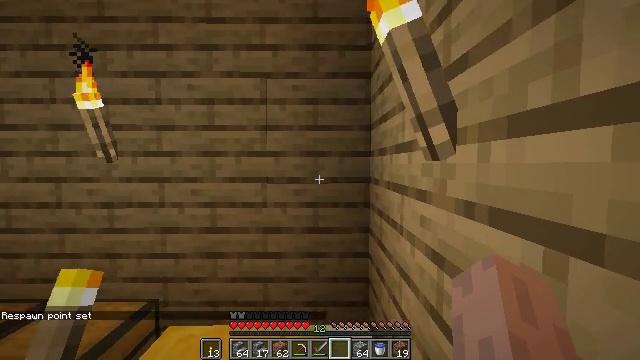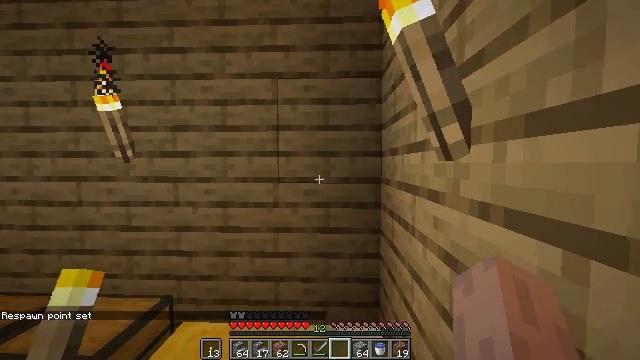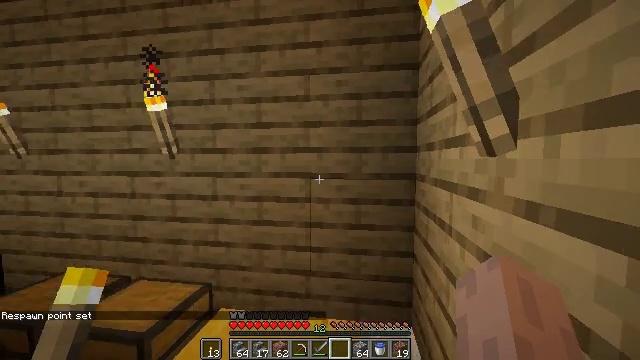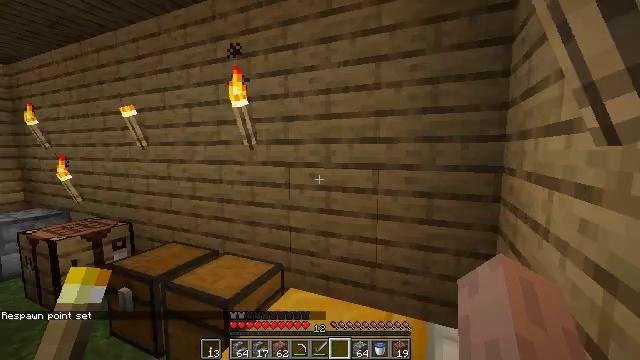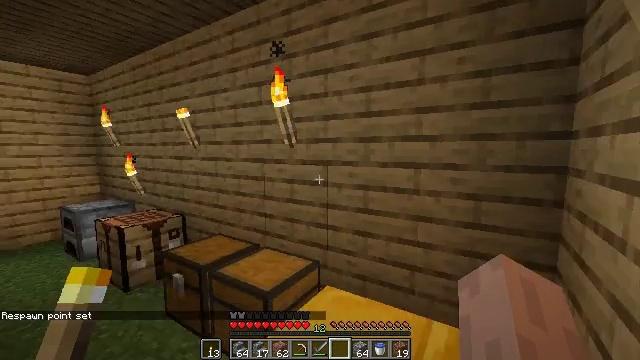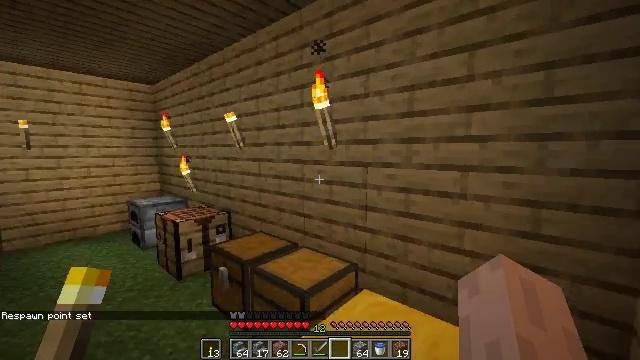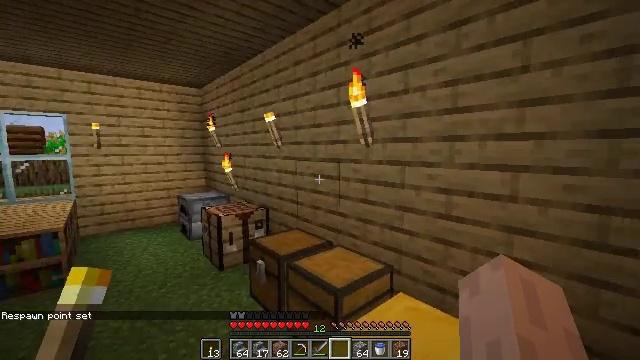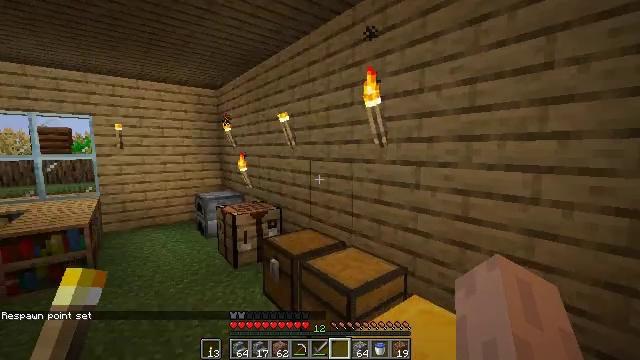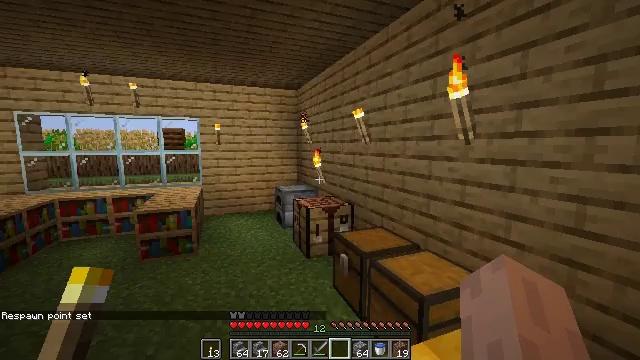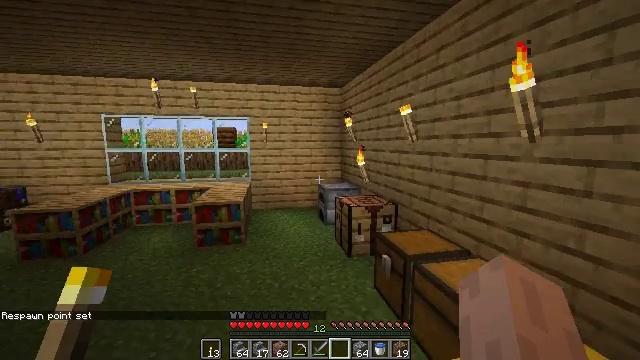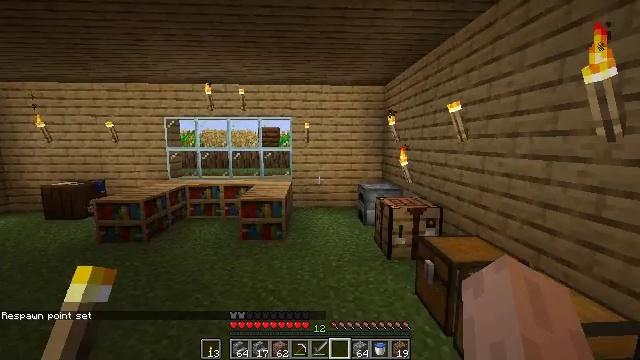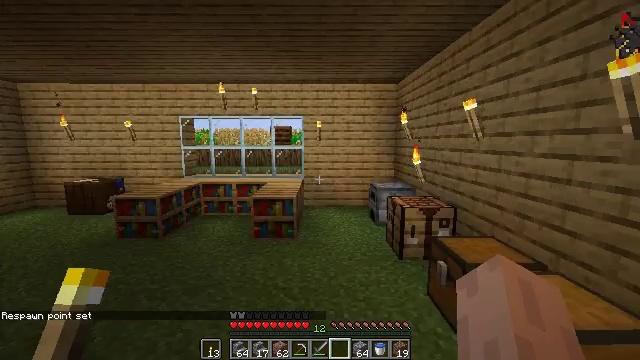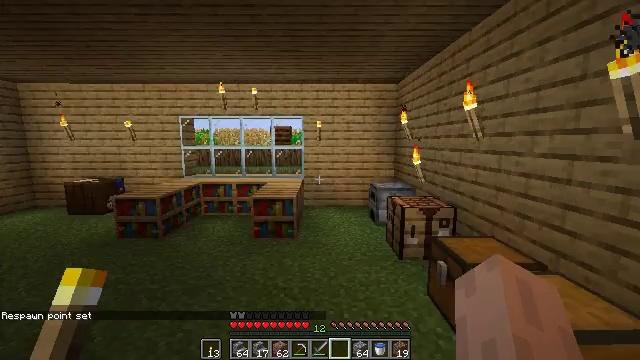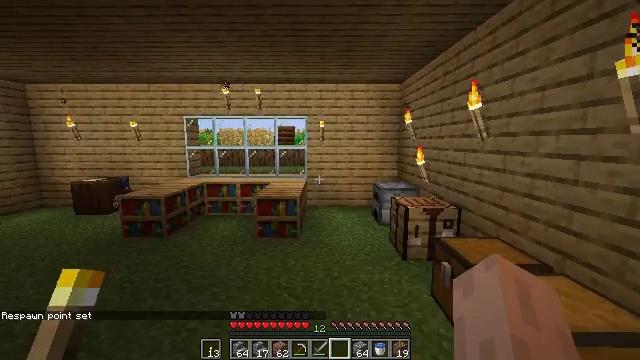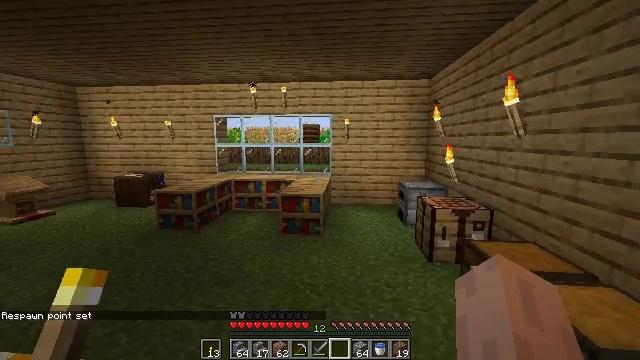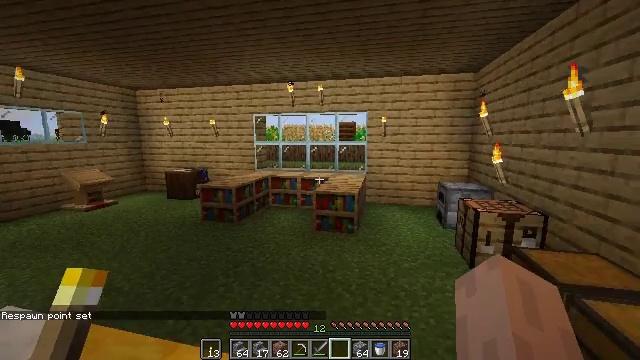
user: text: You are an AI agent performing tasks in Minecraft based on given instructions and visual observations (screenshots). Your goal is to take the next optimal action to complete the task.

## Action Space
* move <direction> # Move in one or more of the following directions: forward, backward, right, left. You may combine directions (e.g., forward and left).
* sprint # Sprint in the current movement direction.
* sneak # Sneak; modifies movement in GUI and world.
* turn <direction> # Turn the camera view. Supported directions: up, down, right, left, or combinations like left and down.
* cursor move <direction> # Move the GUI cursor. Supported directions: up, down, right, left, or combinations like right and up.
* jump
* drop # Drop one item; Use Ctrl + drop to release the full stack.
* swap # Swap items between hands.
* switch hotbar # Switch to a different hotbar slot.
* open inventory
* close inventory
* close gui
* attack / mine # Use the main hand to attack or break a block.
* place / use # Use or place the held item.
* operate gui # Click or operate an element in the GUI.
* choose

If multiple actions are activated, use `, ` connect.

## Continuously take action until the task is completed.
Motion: motion action
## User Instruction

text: Break the iron door.
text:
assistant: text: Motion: turn left, attack / mine
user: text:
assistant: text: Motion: turn left, attack / mine
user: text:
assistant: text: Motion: turn left and down, attack / mine
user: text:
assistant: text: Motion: turn left, attack / mine
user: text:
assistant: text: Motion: turn left, attack / mine
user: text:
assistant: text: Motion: turn left, attack / mine
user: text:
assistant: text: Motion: turn left, attack / mine
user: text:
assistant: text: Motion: turn left, attack / mine
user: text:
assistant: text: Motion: turn left, attack / mine
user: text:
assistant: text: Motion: turn left, attack / mine
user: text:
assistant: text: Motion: turn left, attack / mine
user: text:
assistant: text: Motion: attack / mine
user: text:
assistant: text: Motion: attack / mine
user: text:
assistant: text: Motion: turn left, attack / mine
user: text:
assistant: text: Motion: turn left, attack / mine
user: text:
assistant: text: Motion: turn left, attack / mine
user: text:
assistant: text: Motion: attack / mine
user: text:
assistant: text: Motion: attack / mine
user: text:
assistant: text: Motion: attack / mine
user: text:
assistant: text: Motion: attack / mine
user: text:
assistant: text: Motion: attack / mine
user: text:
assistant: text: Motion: attack / mine
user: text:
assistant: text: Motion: attack / mine
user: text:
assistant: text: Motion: attack / mine
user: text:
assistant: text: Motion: attack / mine
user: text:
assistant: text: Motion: attack / mine
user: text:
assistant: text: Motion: turn left, attack / mine
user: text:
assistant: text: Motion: turn left and up, attack / mine
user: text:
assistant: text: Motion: attack / mine
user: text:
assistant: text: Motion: attack / mine